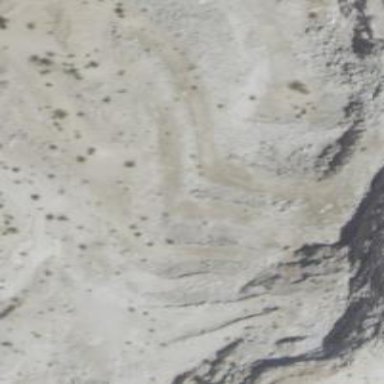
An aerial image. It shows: Quarry area.